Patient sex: M
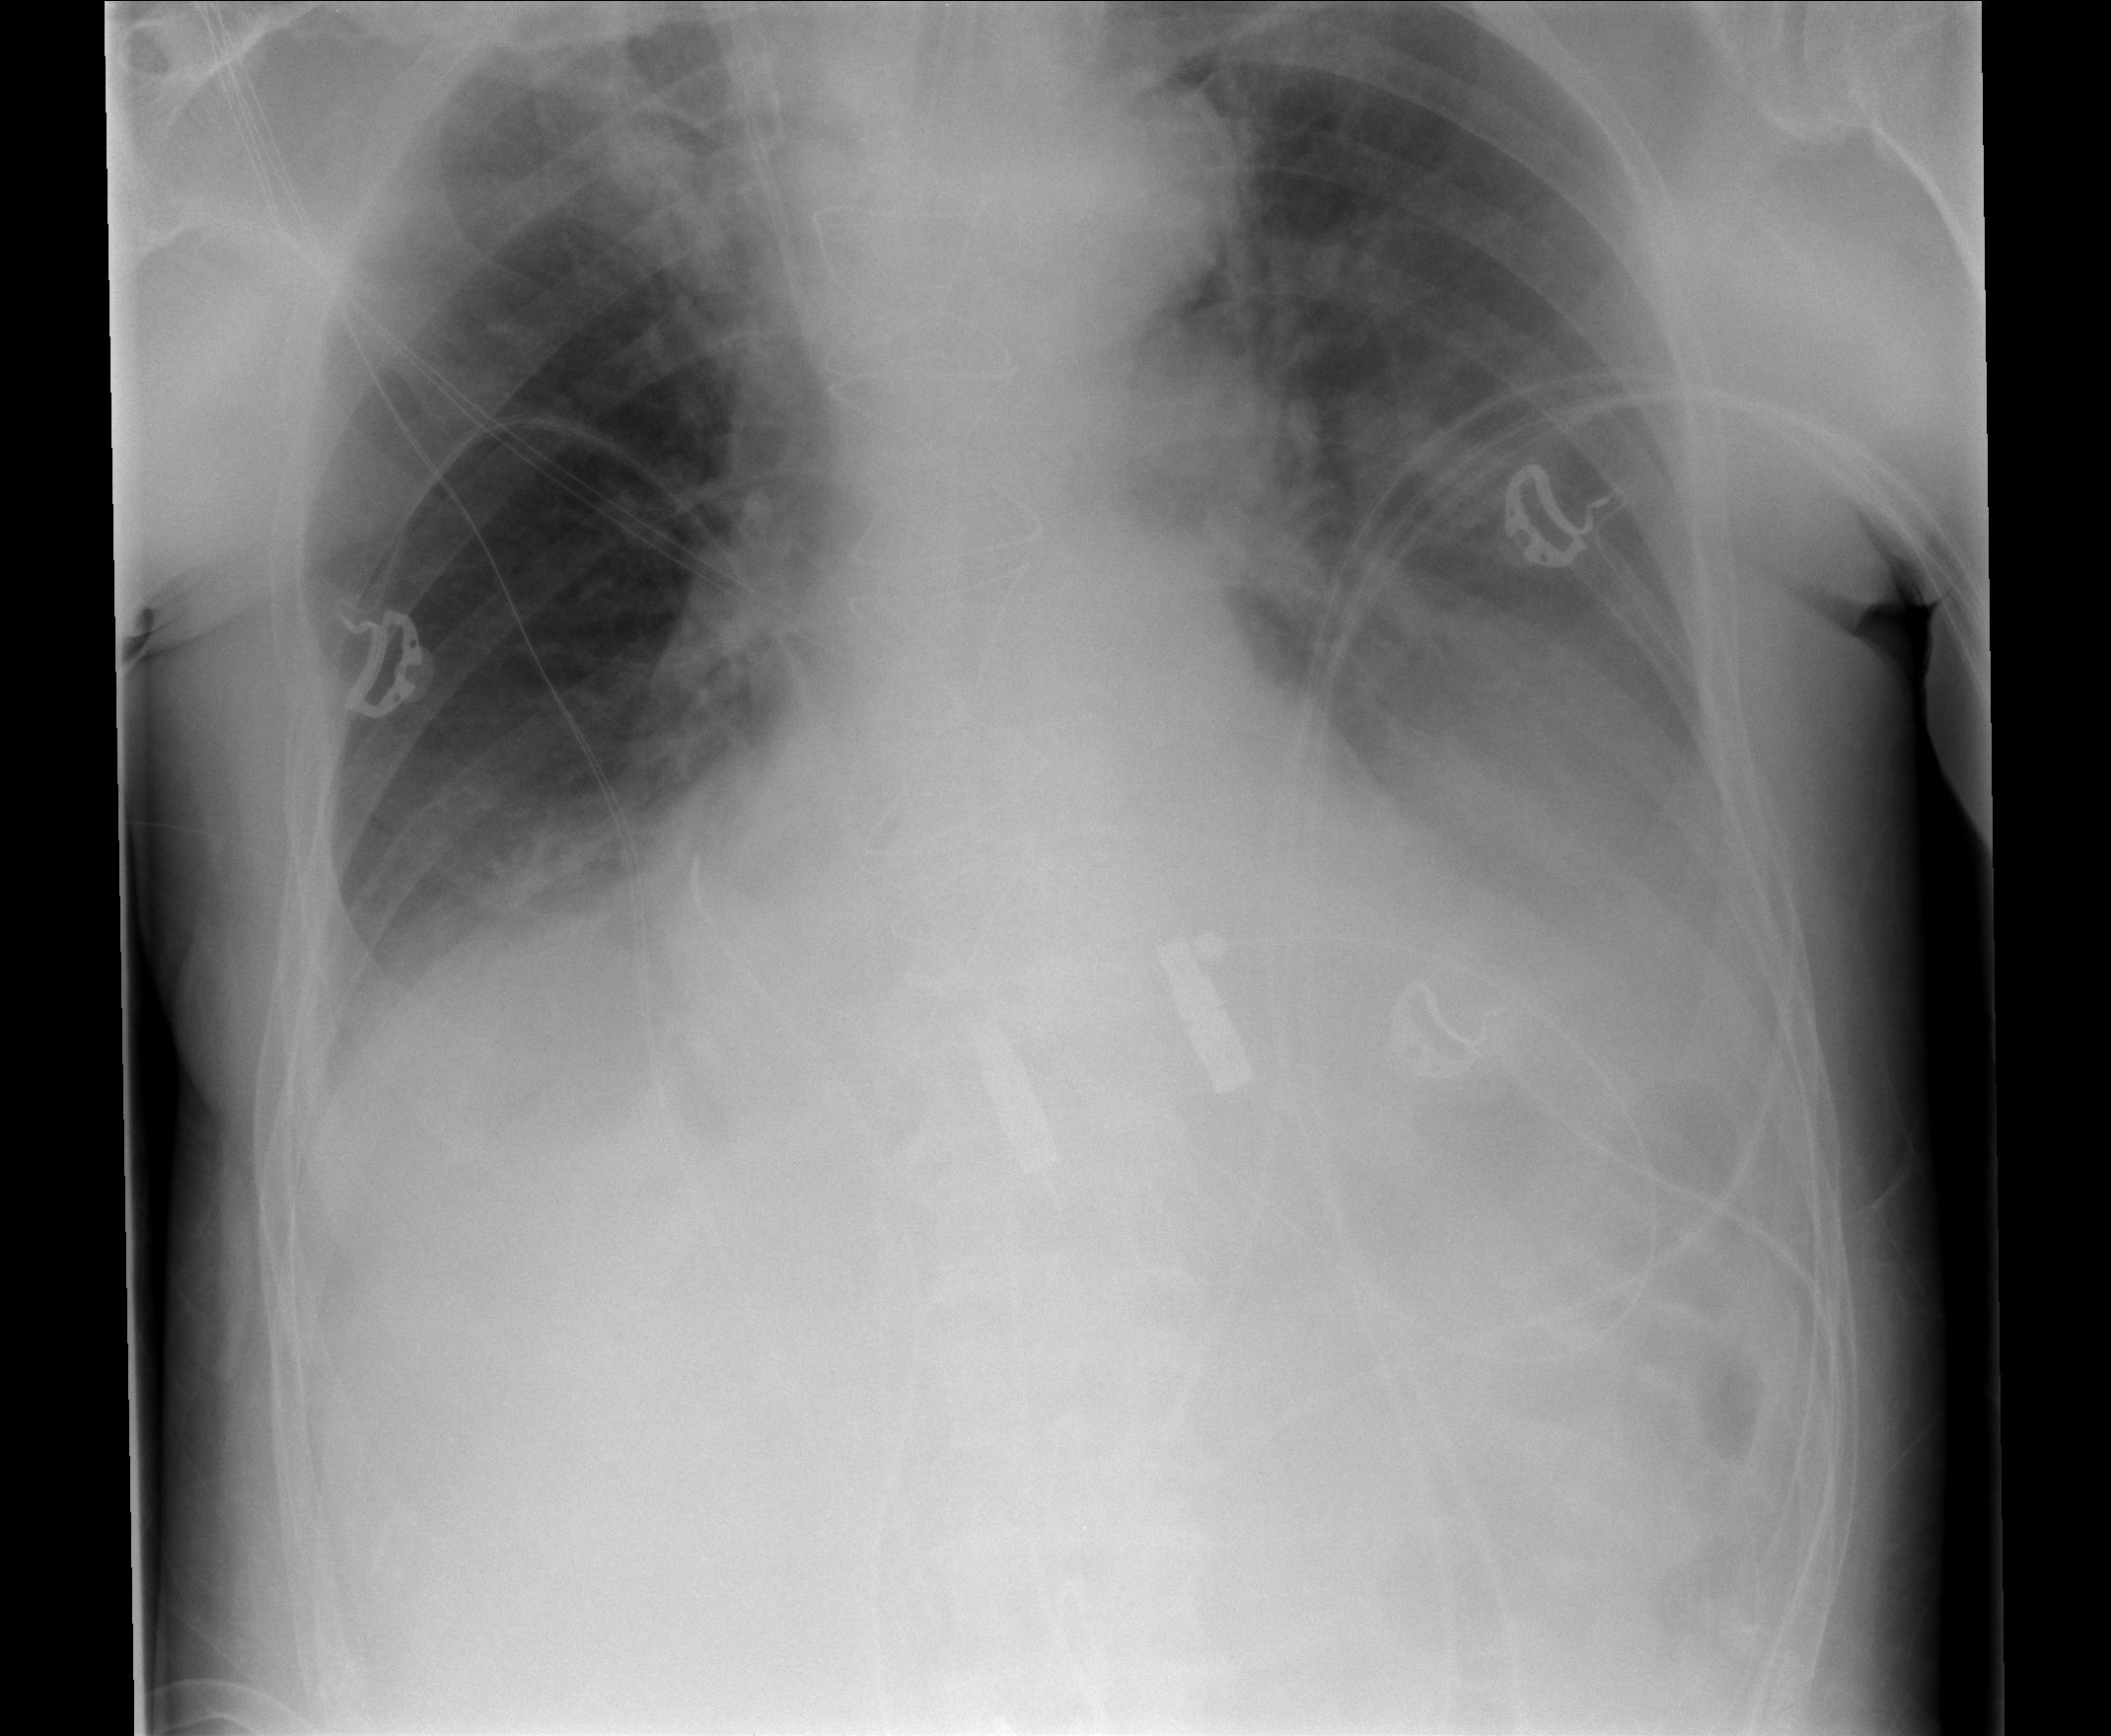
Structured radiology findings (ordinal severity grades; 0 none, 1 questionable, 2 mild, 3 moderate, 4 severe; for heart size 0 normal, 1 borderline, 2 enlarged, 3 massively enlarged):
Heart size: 1
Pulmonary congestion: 2
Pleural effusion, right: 2
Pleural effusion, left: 3
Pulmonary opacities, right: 1
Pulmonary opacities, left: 0
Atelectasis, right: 2
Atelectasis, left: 3